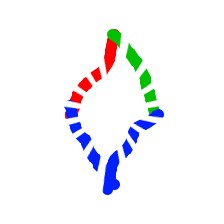
Shape: rhombus